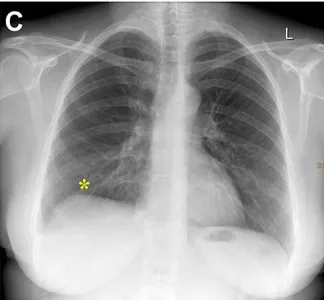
Posteroanterior.
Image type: radiology (x_ray)